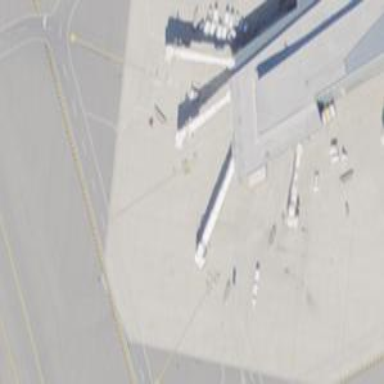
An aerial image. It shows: Airport gate.